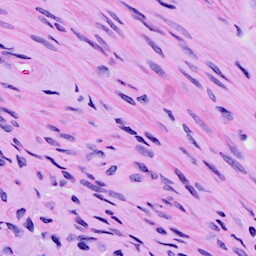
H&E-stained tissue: Ovarian